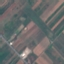
Land use / land cover: PermanentCrop